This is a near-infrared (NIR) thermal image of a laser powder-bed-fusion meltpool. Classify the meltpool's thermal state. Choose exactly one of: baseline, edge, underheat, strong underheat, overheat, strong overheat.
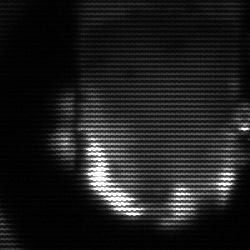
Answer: baseline